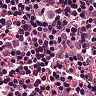
Metastatic tissue present: yes